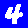
Digit: 4